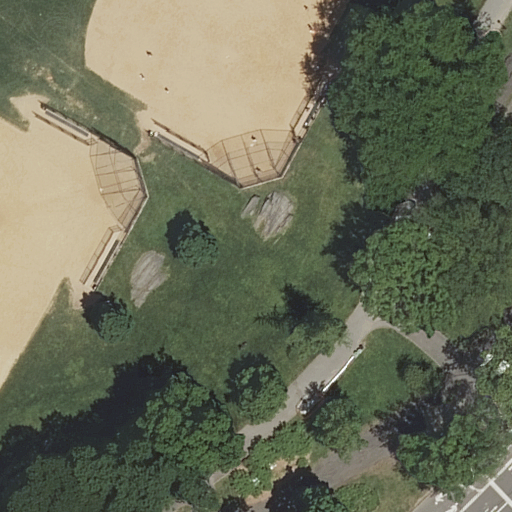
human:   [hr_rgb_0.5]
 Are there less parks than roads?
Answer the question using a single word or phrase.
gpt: yes

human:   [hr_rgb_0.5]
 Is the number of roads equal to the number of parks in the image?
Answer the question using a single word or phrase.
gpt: no

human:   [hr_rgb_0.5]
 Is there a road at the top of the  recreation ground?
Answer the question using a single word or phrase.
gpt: no

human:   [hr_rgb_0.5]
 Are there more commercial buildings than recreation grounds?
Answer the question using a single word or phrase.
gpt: no

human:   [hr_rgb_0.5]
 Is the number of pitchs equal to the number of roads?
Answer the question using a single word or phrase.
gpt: no

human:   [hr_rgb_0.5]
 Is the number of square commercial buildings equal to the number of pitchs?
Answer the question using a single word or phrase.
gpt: no

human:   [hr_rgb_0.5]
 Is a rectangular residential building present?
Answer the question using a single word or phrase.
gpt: no

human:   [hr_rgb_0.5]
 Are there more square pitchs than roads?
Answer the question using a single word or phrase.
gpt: no

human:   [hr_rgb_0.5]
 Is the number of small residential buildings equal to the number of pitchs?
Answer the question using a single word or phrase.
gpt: no

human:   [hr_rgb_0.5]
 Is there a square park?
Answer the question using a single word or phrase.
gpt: no

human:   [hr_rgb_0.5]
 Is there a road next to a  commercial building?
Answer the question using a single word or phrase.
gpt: no

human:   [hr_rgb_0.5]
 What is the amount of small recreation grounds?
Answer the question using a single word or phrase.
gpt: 0

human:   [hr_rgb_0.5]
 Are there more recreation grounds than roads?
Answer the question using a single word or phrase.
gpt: no

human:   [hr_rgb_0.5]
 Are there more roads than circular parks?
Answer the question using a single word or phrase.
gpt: yes

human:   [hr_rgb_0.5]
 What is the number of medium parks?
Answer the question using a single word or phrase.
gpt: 0

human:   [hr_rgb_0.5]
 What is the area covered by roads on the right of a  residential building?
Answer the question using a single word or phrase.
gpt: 0m2

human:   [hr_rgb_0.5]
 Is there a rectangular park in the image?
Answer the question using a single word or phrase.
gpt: yes

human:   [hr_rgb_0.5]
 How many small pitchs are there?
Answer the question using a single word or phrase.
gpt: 0

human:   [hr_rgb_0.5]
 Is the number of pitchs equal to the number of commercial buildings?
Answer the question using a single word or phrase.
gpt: no

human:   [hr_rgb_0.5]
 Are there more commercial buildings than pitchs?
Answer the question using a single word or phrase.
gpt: no

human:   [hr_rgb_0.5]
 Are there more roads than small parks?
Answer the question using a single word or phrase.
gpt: yes

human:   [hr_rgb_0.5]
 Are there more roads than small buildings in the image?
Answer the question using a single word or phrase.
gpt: yes

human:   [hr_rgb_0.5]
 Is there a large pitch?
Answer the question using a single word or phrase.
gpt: yes

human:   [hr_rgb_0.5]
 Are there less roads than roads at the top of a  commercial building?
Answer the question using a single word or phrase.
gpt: no

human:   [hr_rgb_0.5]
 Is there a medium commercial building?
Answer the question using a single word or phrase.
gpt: no

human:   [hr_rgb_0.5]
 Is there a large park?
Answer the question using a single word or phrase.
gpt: yes

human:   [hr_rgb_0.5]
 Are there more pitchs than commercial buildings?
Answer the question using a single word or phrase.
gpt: yes

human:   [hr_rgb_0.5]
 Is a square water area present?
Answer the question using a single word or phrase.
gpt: no

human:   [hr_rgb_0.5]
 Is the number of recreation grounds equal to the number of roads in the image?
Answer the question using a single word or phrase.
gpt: no

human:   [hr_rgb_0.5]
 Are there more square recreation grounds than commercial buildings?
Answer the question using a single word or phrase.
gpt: no

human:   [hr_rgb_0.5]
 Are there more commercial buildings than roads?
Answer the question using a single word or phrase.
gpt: no

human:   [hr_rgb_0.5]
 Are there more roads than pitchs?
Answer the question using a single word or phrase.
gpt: yes

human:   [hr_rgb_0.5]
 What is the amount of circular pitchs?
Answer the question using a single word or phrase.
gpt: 0

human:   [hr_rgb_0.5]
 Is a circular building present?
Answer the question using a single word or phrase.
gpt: no

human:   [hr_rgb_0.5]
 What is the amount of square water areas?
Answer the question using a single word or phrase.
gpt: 0

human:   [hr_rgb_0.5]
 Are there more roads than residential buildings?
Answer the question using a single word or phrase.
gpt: yes